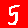
Digit: 5